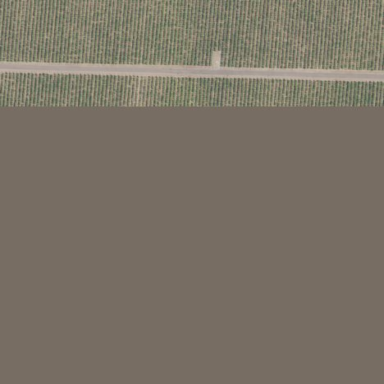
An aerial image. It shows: Vineyard with grape crops.